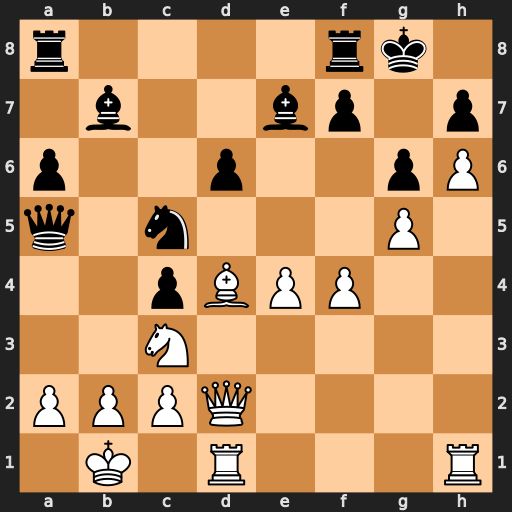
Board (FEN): r4rk1/1b2bp1p/p2p2pP/q1n3P1/2pBPP2/2N5/PPPQ4/1K1R3R
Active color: w
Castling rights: -
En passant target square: -
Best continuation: Nd5 Qd8 Bxc5 dxc5 Qc3 f6 Nxf6+ Bxf6 Qxc4+ Rf7 Rxd8+